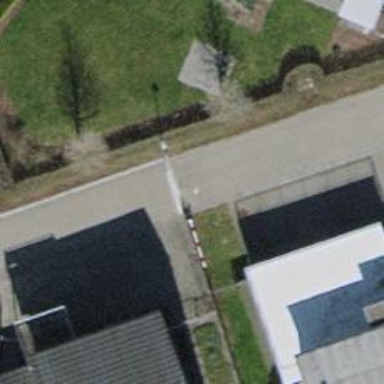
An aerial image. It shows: Bollard barrier.